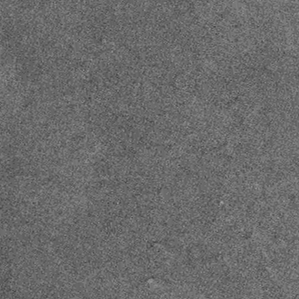
Label: frost